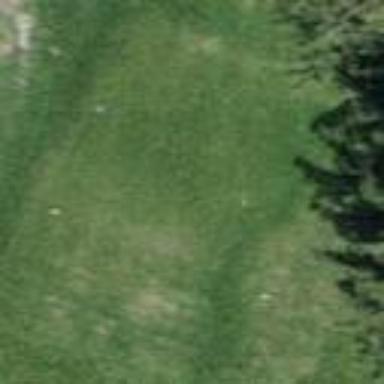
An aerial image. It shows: Grass area designated as golf tee.